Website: crate-barrel
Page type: payment
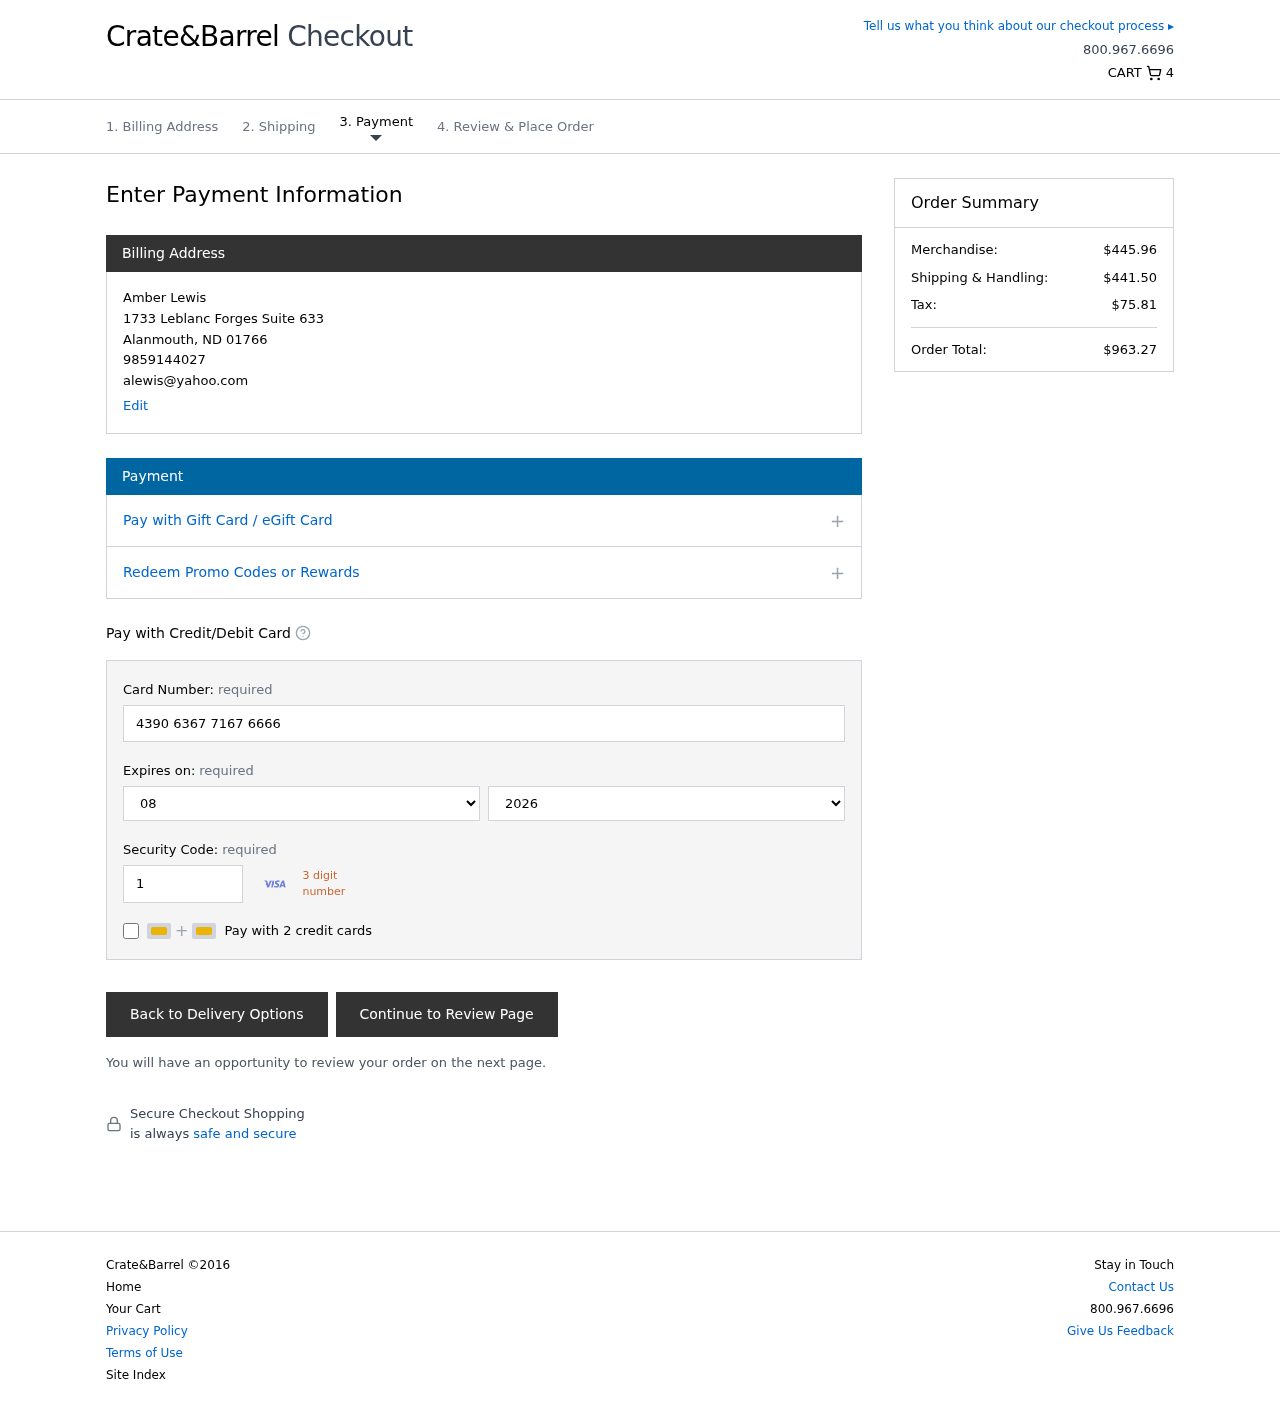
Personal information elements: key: PII_CARD_CVV
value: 107
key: PII_CARD_EXPIRY_MONTH
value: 08
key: PII_CARD_EXPIRY_YEAR
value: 26
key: PII_CARD_NUMBER
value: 4390 6367 7167 6666
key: PII_CITY
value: Alanmouth
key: PII_EMAIL
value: alewis@yahoo.com
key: PII_FULLNAME
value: Amber Lewis
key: PII_PHONE
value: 9859144027
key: PII_POSTCODE
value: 01766
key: PII_STATE_ABBR
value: ND
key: PII_STREET
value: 1733 Leblanc Forges Suite 633
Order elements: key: ORDER_NUM_ITEMS
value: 4
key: ORDER_SUBTOTAL
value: $445.96
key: ORDER_SHIPPING_COST
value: $441.50
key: ORDER_TAX
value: $75.81
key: ORDER_TOTAL
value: $963.27